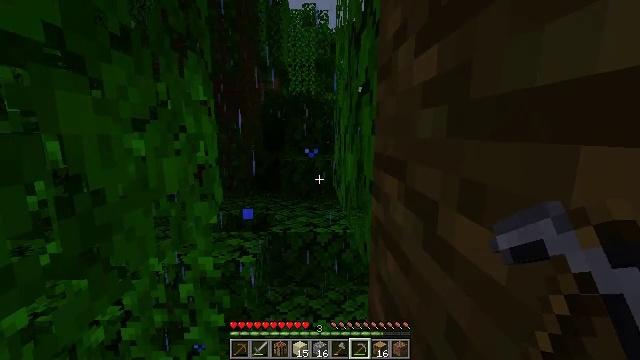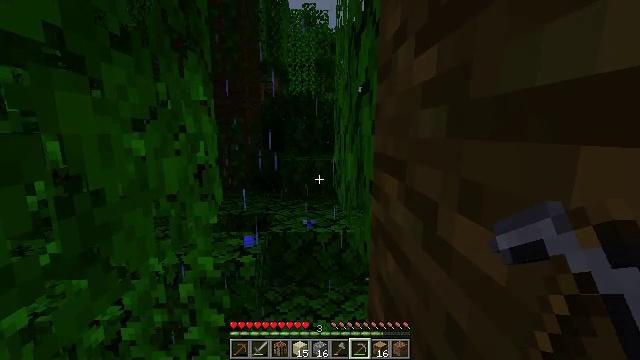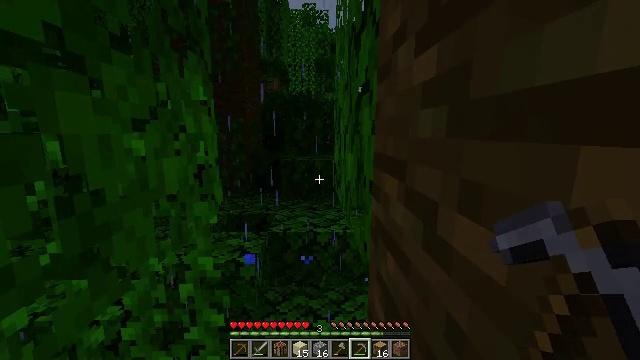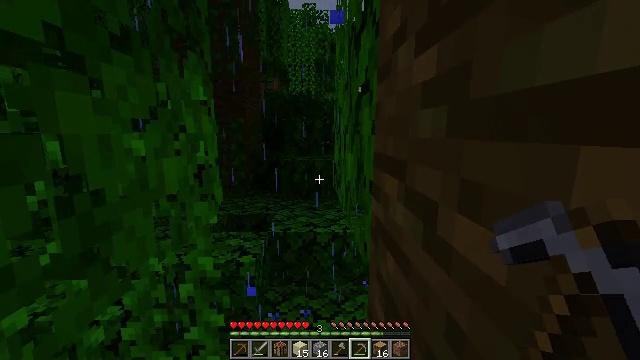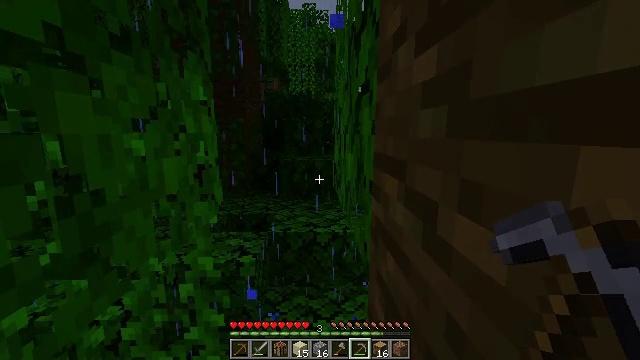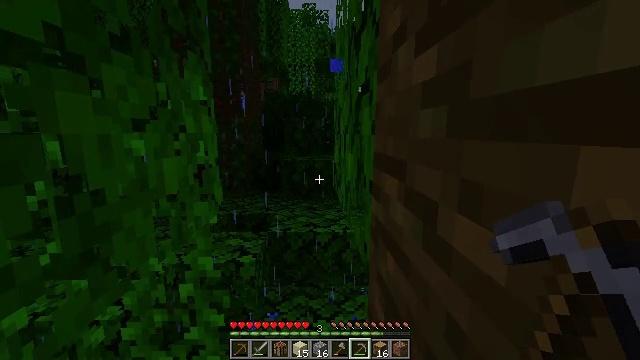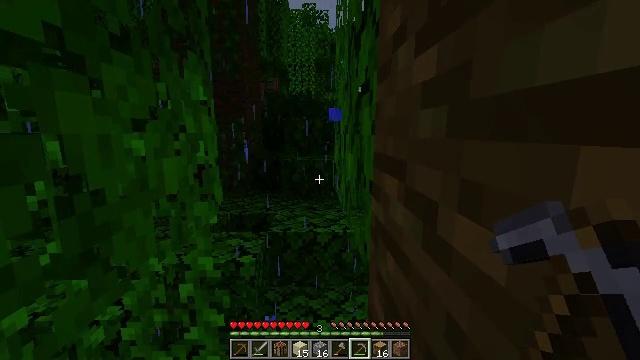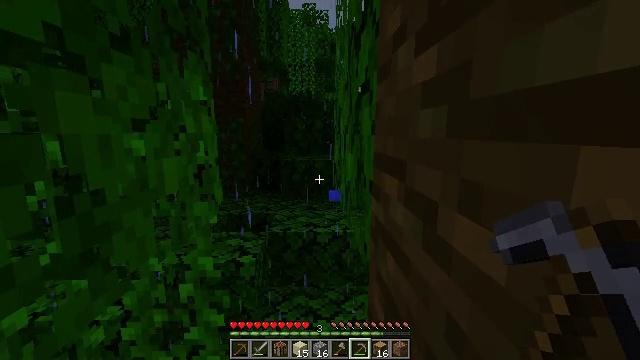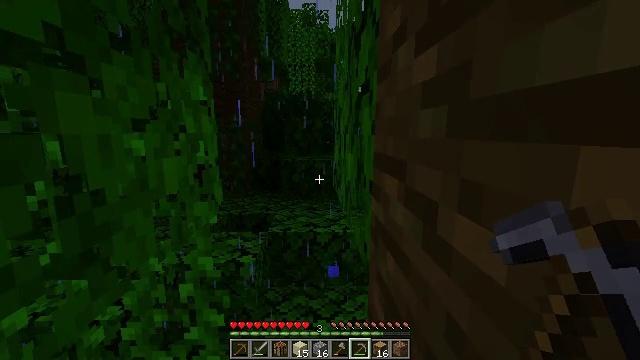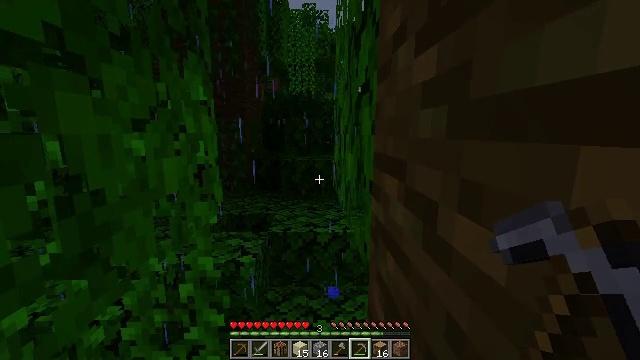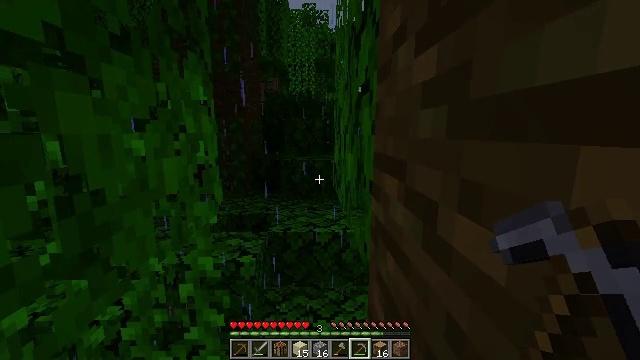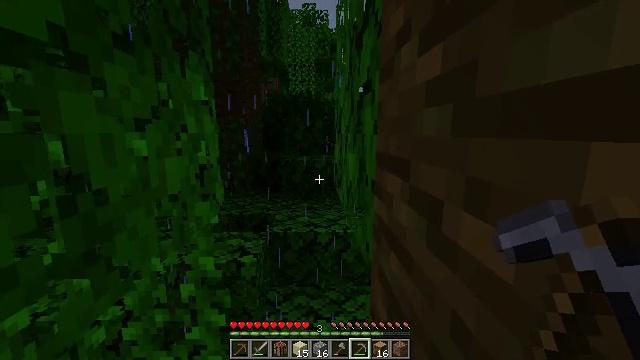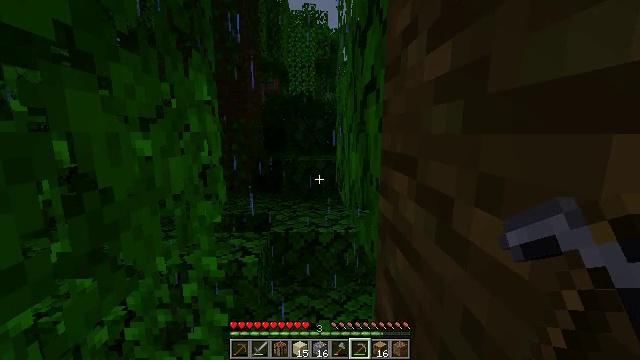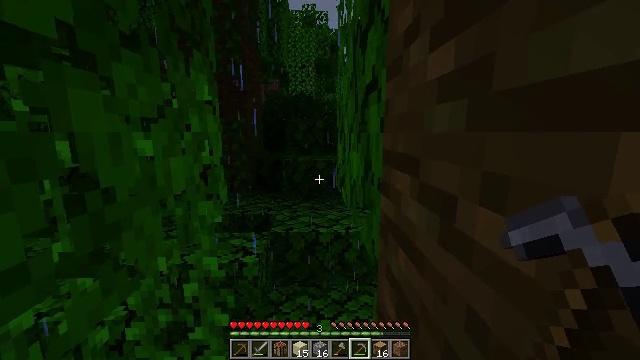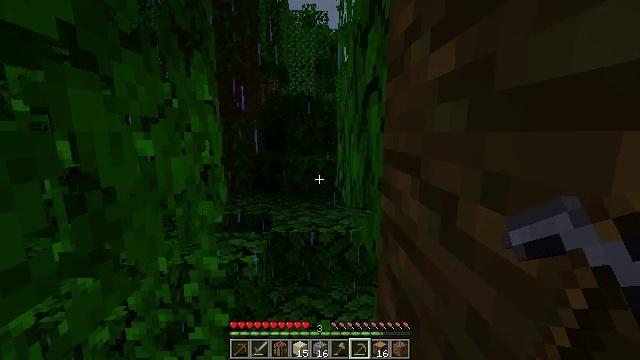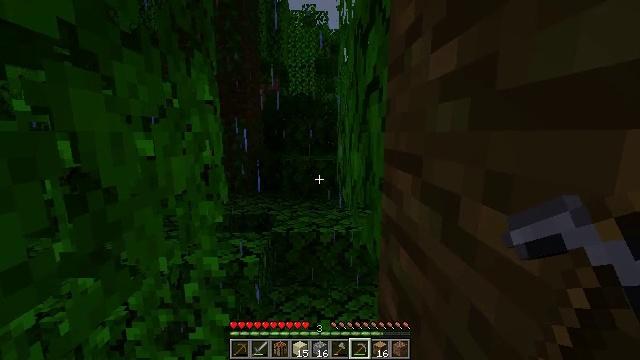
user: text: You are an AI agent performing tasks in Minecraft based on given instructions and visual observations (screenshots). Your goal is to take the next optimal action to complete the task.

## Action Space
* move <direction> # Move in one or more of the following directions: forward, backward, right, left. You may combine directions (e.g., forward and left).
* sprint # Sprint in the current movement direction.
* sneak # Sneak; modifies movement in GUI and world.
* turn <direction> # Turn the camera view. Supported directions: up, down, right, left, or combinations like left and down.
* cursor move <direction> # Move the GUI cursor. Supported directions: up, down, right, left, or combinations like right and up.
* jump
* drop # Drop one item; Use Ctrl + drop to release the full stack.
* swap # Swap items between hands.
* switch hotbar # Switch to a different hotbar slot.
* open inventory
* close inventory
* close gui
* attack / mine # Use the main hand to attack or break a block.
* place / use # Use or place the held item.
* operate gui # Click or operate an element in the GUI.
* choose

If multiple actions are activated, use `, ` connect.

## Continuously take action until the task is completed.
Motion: motion action
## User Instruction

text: Break the jungle leaves with your hand or shears.
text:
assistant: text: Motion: move forward
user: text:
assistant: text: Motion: move forward
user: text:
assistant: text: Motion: move forward
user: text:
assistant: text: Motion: move forward
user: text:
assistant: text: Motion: move forward
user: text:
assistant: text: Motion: move forward
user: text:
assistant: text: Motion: move forward
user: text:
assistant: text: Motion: move forward
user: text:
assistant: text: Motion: move forward
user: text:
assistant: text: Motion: move forward
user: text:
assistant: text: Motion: no_op
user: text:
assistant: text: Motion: no_op
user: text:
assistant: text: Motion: no_op
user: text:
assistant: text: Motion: no_op
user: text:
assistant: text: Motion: no_op
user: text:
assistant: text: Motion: no_op
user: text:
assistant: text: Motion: no_op
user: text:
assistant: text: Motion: no_op
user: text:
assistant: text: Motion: no_op
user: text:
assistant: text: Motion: no_op
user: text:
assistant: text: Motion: no_op
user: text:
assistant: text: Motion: no_op
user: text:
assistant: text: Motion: no_op
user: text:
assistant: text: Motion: no_op
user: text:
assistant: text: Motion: no_op
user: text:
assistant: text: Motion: no_op
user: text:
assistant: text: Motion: no_op
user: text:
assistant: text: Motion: no_op
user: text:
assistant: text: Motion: no_op
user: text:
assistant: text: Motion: no_op